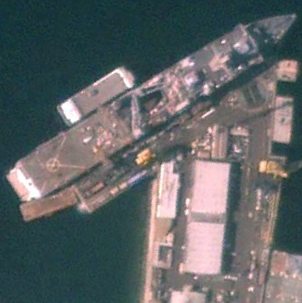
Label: combat